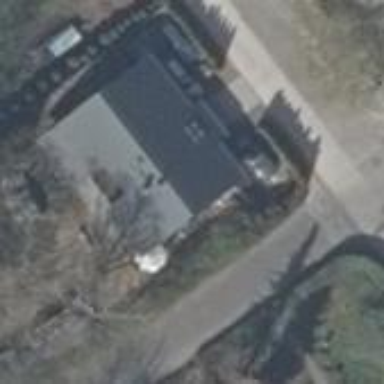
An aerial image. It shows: Detached building with gabled roof.